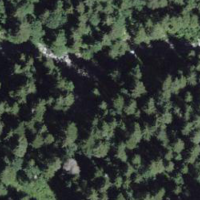
EUNIS habitat code: 43
Species observed at this site:
Rubus saxatilis